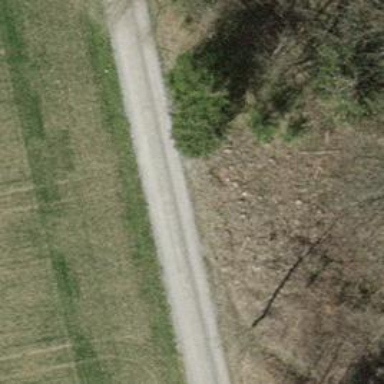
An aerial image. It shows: Dirt track road with grade2 tracktype.